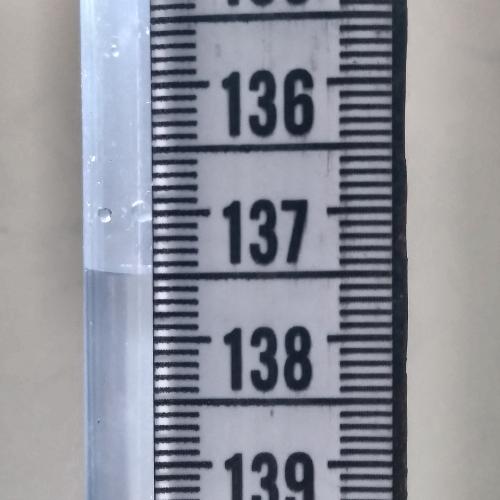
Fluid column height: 137.5 cm